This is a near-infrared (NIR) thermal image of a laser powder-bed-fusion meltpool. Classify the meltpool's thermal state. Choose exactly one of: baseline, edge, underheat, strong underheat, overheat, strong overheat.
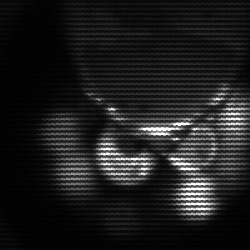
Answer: baseline